Interaction volume radius: 5 \u00c5
Interaction volume height: 20 \u00c5
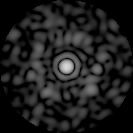
Disorder parameter: 0.7885